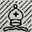
Piece: wB